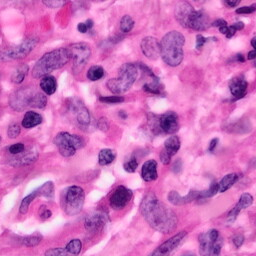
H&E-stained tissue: Pancreatic